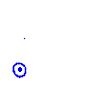
Particle: pion